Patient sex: F
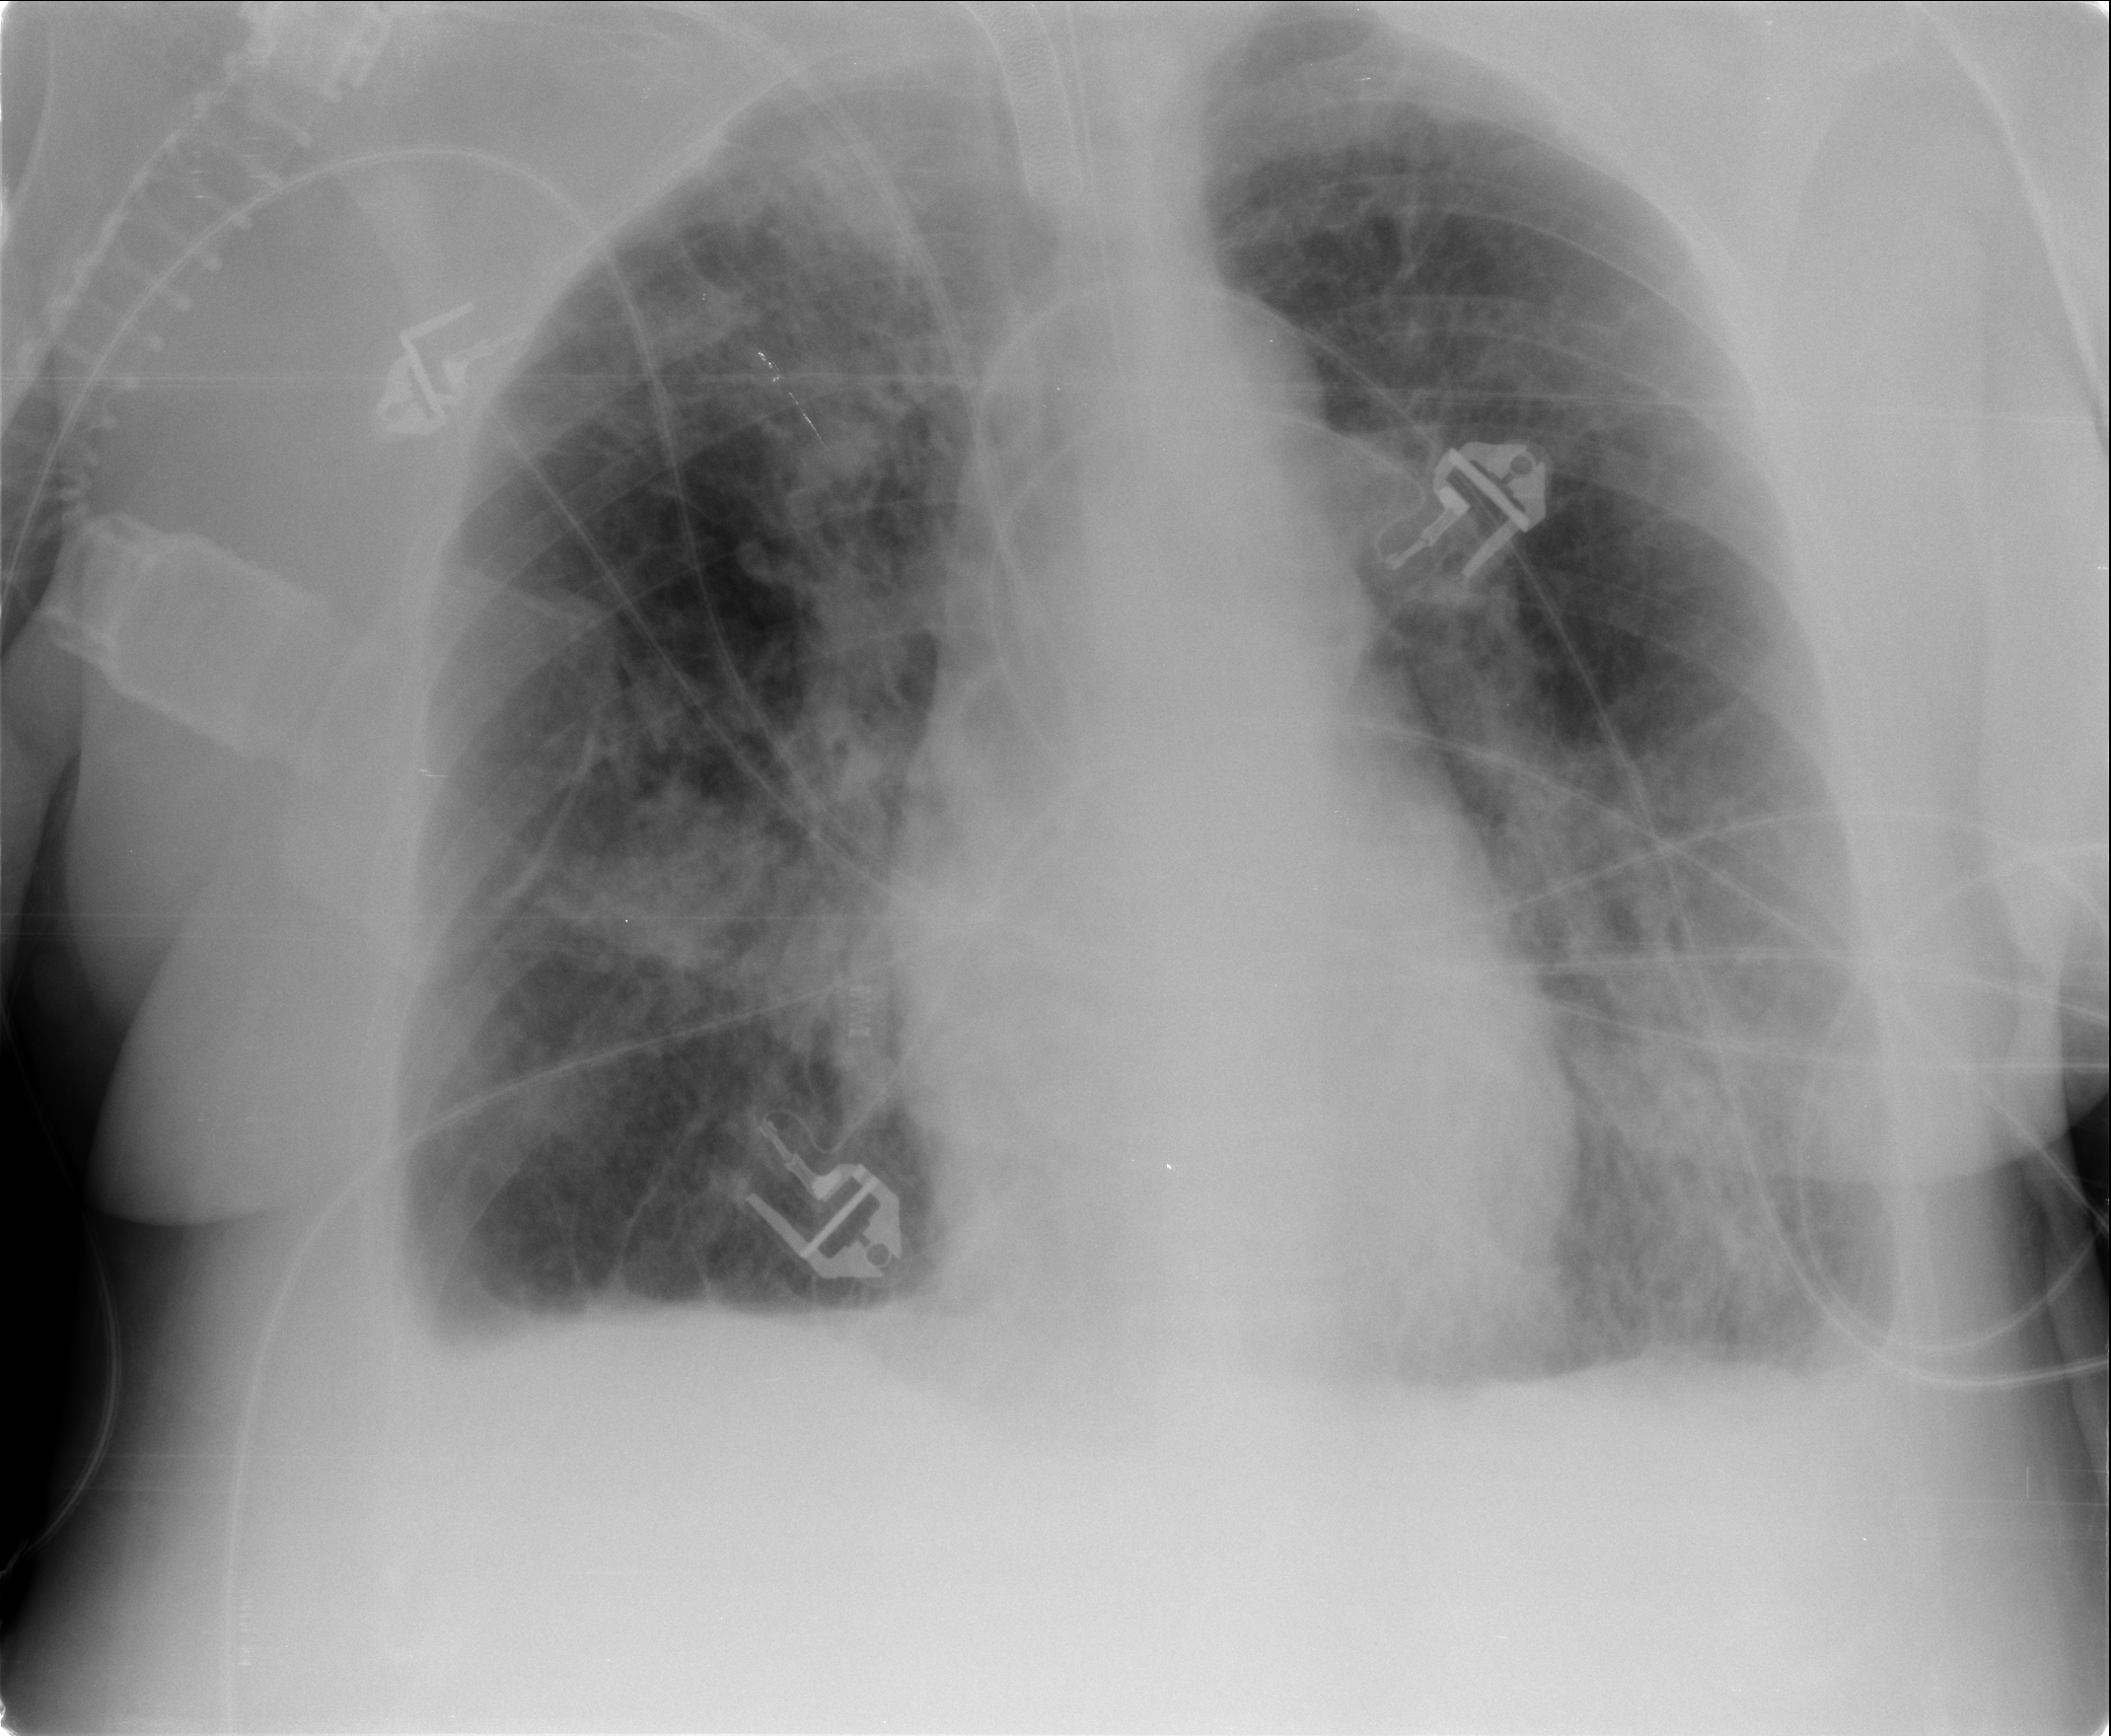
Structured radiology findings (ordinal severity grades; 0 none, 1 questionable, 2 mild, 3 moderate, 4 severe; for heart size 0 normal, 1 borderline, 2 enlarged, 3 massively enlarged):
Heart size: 0
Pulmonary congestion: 2
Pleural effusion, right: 2
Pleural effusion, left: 2
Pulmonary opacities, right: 2
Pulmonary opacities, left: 2
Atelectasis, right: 2
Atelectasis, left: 2